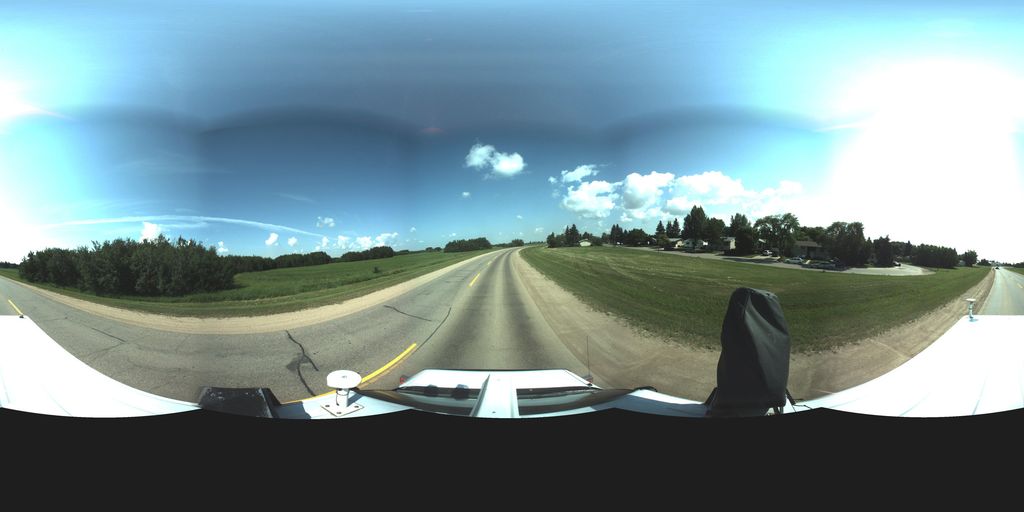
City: saskatoon